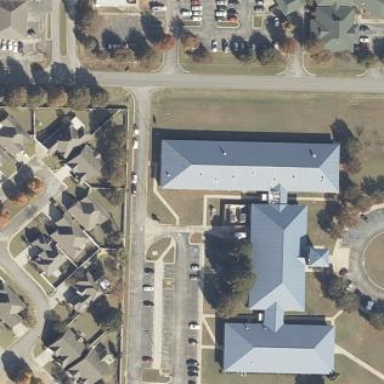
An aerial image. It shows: College building.